Interaction volume radius: 5 \u00c5
Interaction volume height: 10 \u00c5
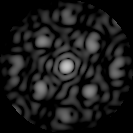
Disorder parameter: 0.4619